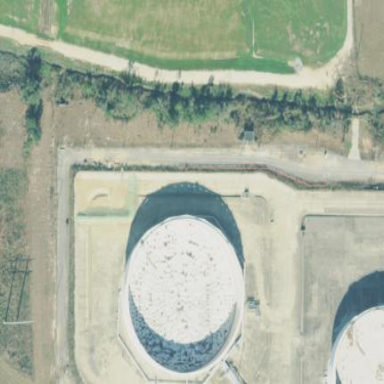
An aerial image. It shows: Storage tank building.